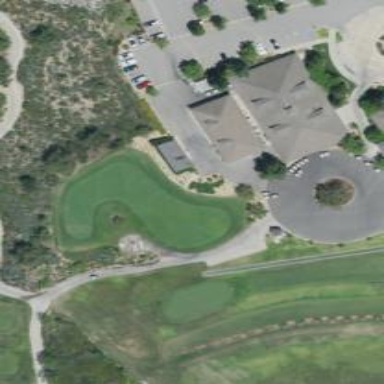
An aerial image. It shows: Area of rough grass used for golf.